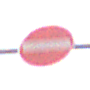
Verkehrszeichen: VerbotDerEinfahrt
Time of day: MorningAfternoon
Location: Outdoor (Nature)
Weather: Overcast
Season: NotSpecified
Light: Natural